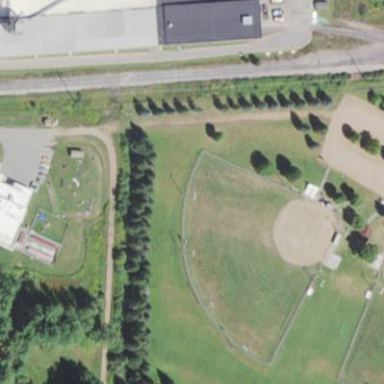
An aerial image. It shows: Baseball pitch for leisure and sports activities.